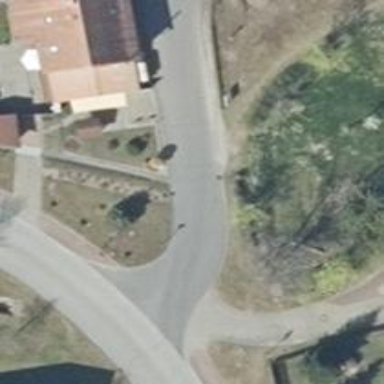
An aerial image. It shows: Residential road with asphalt surface.